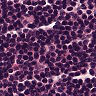
Metastatic tissue present: no